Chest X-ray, AP view. Patient: 40 years old, sex F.
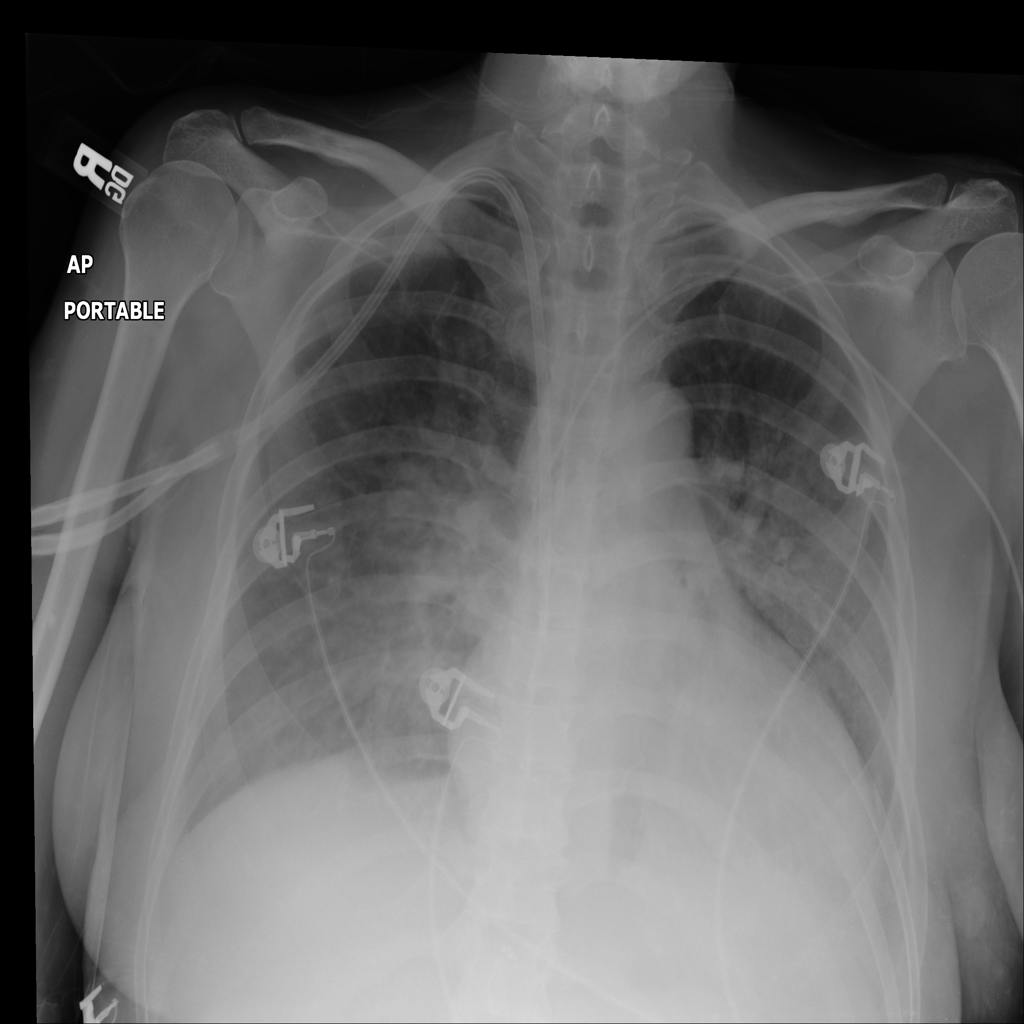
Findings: Infiltration